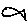
Label: fish